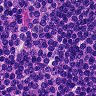
Metastatic tissue present: no